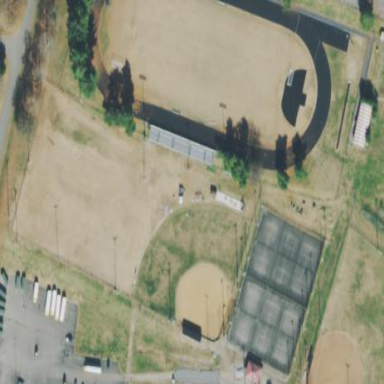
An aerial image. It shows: Softball pitch for leisure sports.